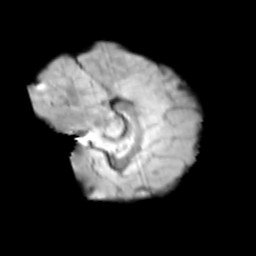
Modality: T2w
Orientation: sagittal
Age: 12
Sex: female
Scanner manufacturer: siemens
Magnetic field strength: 3 T
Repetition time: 3.8 s
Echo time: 0.07 s